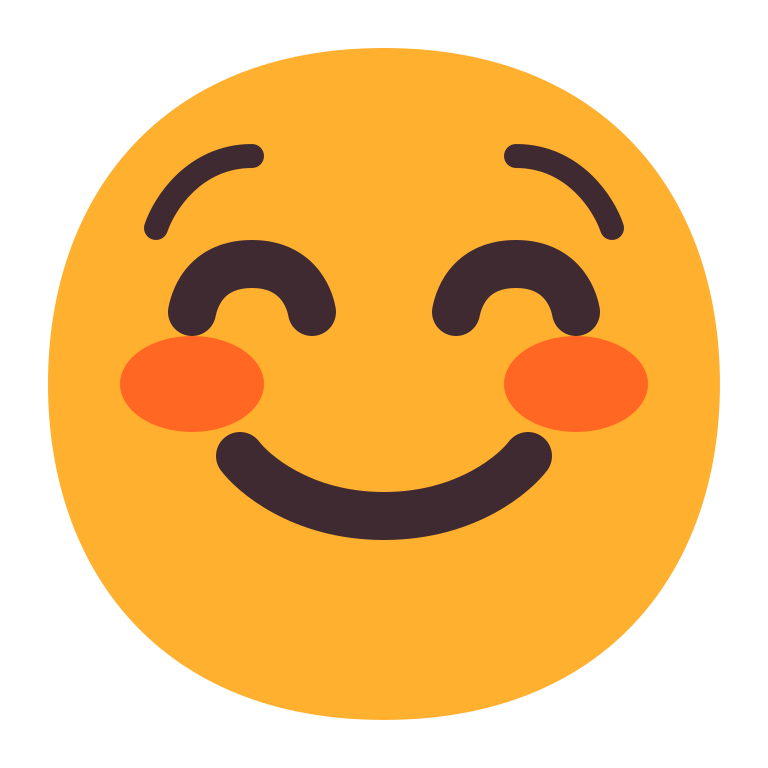
smiling face flat